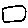
Label: square